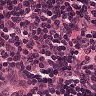
Metastatic tissue present: no